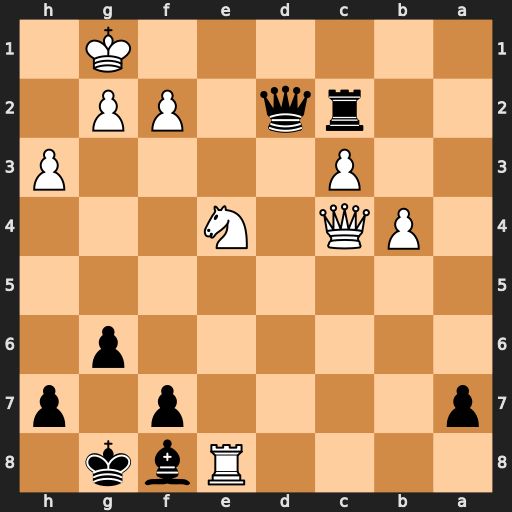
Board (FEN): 4Rbk1/p4p1p/6p1/8/1PQ1N3/2P4P/2rq1PP1/6K1
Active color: b
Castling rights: -
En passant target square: -
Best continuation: Rc1+ Kh2 Qf4+ g3 Qf3 Rxf8+ Kxf8 Qc5+ Kg8